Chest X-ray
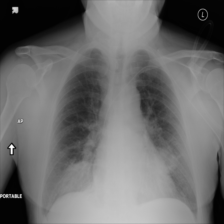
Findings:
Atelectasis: negative
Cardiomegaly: negative
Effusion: negative
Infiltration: negative
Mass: positive
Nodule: negative
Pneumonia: negative
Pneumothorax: negative
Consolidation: negative
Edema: negative
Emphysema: negative
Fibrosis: negative
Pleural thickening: negative
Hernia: negative